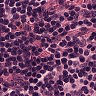
Metastatic tissue present: no